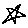
Label: star